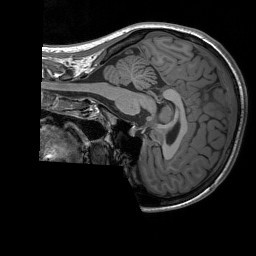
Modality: T1w
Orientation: sagittal
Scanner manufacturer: siemens
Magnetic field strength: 3 T
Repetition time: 1.76 s
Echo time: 0.0022 s